Question: I've accidentally moved an empty node in the Xcode scene file editor to the 0,0 coordinates where I have my world node.
After deselecting it, I realized the mistake.
Now there's no way I can get to select it back. It's a child of the world node and I can only get to select the world node.
Push to Back menu seems not to be working, perhaps because of the node's relationship.
The only workaround seems to be ignoring this empty node or deleting the world node, but I would have to set every other node's parent to the scene otherwise all my children get deleted if the world is removed.
Seems stupid that Xcode doesn't have a way to remove a node which is underneath another one or a tree view like the xib editor has...

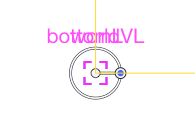
Answer: In the sks file editor there is a bar at the top. Use this to navigate through the node hierarchy and select certain nodes: